Question: I received the following email and wanted to make sure the answer to this question was available to everybody:
---
Hi,
I would like to setup a simple latitude longitude map, using cartopy, which crosses the dateline and shows east Asia on the left hand side with the west of North America on the right. The following google map is roughly what I am after:
<URL>

Can this be done with Cartopy?
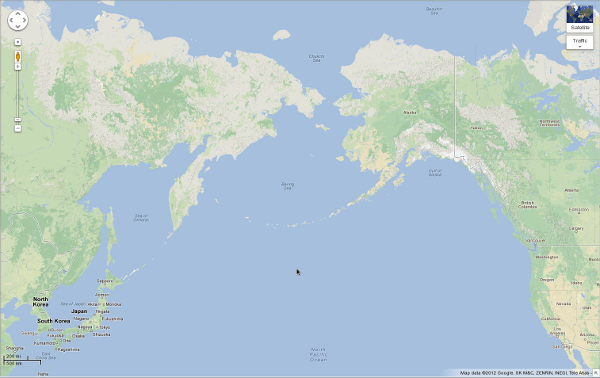
Answer: Good question. This is probably something which will come up time-and-time again, so I will go through this step-by-step before answering your specific question. For future reference, the following examples were written with cartopy v0.5.
Firstly, it is important to note that the default "latitude longitude" (or more technically PlateCarree) projection works in the forward range of -180 to 180. This means that you cannot the standard PlateCarree projection beyond this. There are several good reasons for this, most of which boil down to the fact that cartopy would have to do a more work when projecting both vectors and rasters (simple coastlines for example). Unfortunately the plot you are trying to produce requires precisely this functionality. To put this limitation into pictures, the default PlateCarree projection looks like:
'''
import cartopy.crs as ccrs
import matplotlib.pyplot as plt
proj = ccrs.PlateCarree(central_longitude=0)
ax1 = plt.axes(projection=proj)
ax1.stock_img()
plt.title('Global')
plt.show()
'''

Any single rectangle that you can draw on this map can legally be a zoomed in area (there is some slightly more advanced code in here, but the picture is worth a 1000 words):
'''
import cartopy.crs as ccrs
import matplotlib.pyplot as plt
import shapely.geometry as sgeom
box = sgeom.box(minx=-90, maxx=45, miny=15, maxy=70)
x0, y0, x1, y1 = box.bounds
proj = ccrs.PlateCarree(central_longitude=0)
ax1 = plt.subplot(211, projection=proj)
ax1.stock_img()
ax1.add_geometries([box], proj, facecolor='coral',
edgecolor='black', alpha=0.5)
plt.title('Global')
ax2 = plt.subplot(212, projection=proj)
ax2.stock_img()
ax2.set_extent([x0, x1, y0, y1], proj)
plt.title('Zoomed in area')
plt.show()
'''

Unfortunately the plot you want would require 2 rectangles with this projection:
'''
import cartopy.crs as ccrs
import matplotlib.pyplot as plt
import shapely.geometry as sgeom
box = sgeom.box(minx=120, maxx=260, miny=15, maxy=80)
proj = ccrs.PlateCarree(central_longitude=0)
ax1 = plt.axes(projection=proj)
ax1.stock_img()
ax1.add_geometries([box], proj, facecolor='coral',
edgecolor='black', alpha=0.5)
plt.title('Target area')
plt.show()
'''

to allow a single box to be drawn of the area we are targeting:
'''
import cartopy.crs as ccrs
import matplotlib.pyplot as plt
import shapely.geometry as sgeom
box = sgeom.box(minx=120, maxx=260, miny=15, maxy=80)
x0, y0, x1, y1 = box.bounds
proj = ccrs.PlateCarree(central_longitude=180)
box_proj = ccrs.PlateCarree(central_longitude=0)
ax1 = plt.subplot(211, projection=proj)
ax1.stock_img()
ax1.add_geometries([box], box_proj, facecolor='coral',
edgecolor='black', alpha=0.5)
plt.title('Global')
ax2 = plt.subplot(212, projection=proj)
ax2.stock_img()
ax2.set_extent([x0, x1, y0, y1], box_proj)
plt.title('Zoomed in area')
plt.show()
'''

Hopefully that shows you it is you have to do to achieve your target map, the code above might be a little complex to achieve your goal, so to simplify slightly, the code I would write to produce the plot you want would be something like:
'''
import cartopy.feature
import cartopy.crs as ccrs
import matplotlib.pyplot as plt
ax = plt.axes(projection=ccrs.PlateCarree(central_longitude=180))
ax.set_extent([120, 260, 15, 80], crs=ccrs.PlateCarree())
# add some features to make the map a little more polished
ax.add_feature(cartopy.feature.LAND)
ax.add_feature(cartopy.feature.OCEAN)
ax.coastlines('50m')
plt.show()
'''

This was a long answer, hopefully I have not only answered the question, but made some of the more complex details of map production and cartopy more clear to help smooth any future problems you may have.
Cheers,